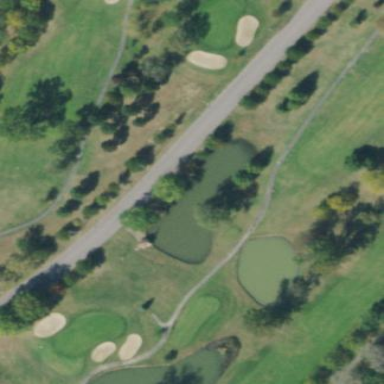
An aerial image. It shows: Water hazard on golf course. The hazard is natural water feature.